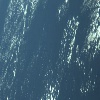
Label: water